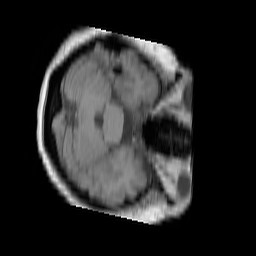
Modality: T1w
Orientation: axial
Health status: ill
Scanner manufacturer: siemens
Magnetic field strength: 3 T
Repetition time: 0.4 s
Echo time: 0.00272 s